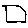
Label: square